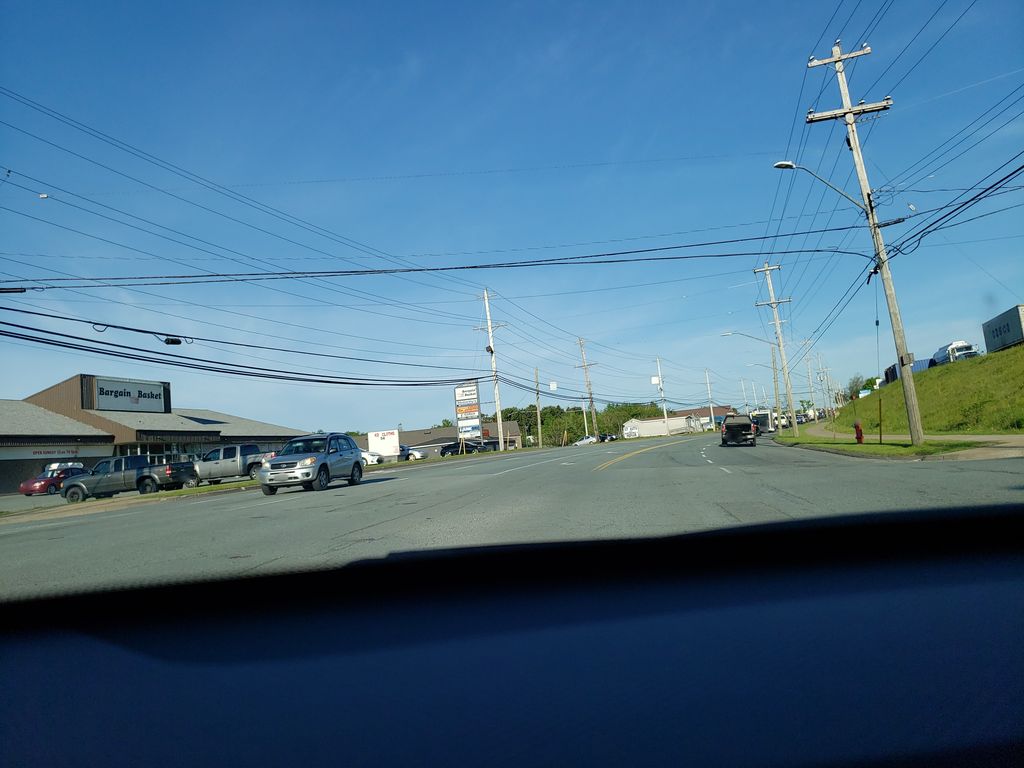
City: halifax